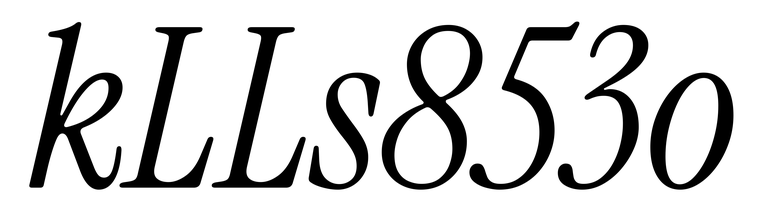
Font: InstrumentSerif-Italic